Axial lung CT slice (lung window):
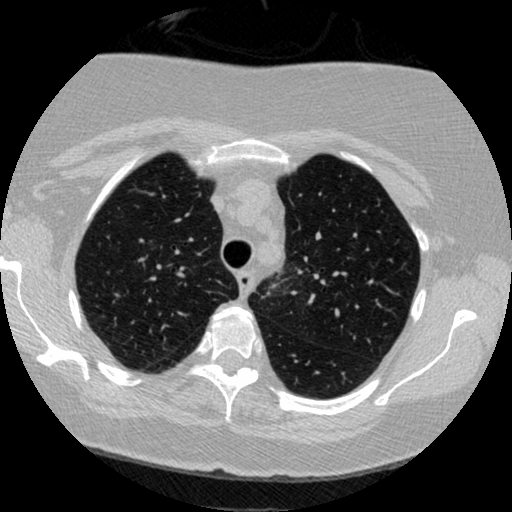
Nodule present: no